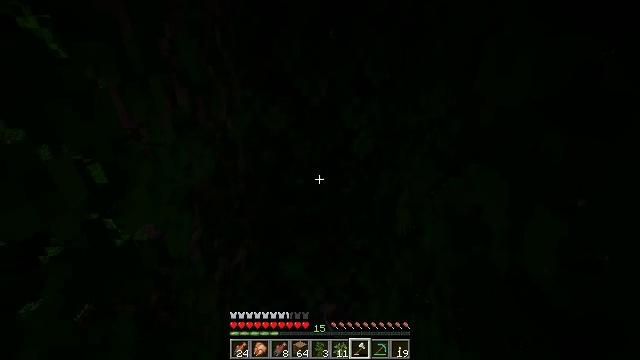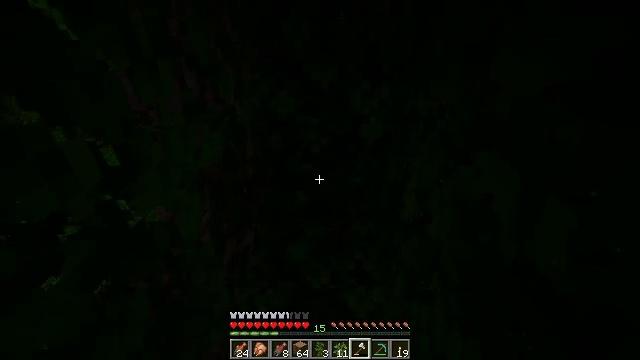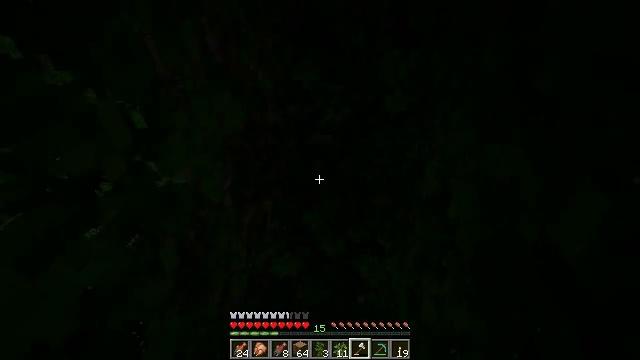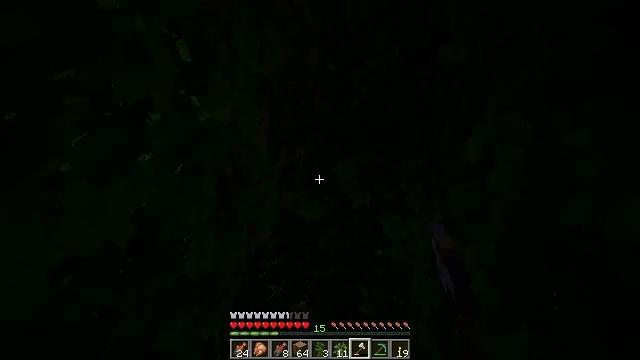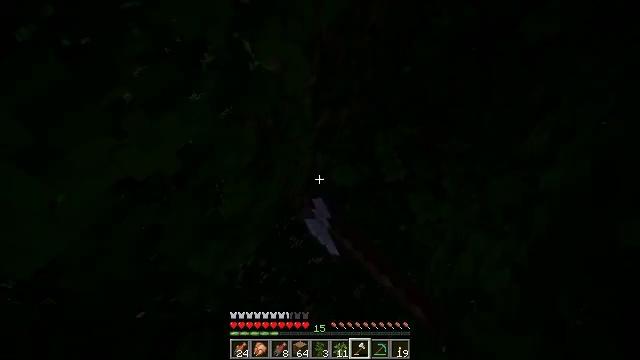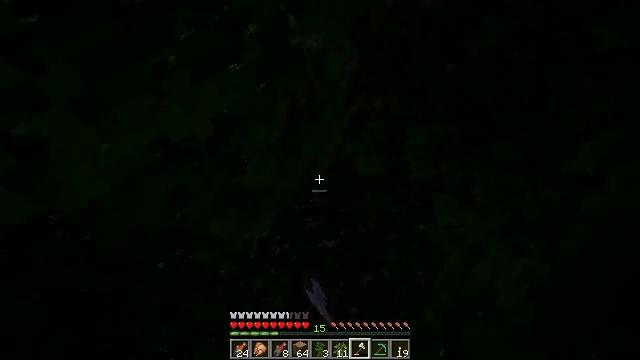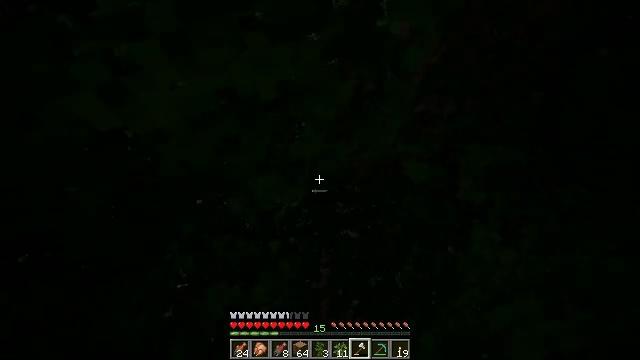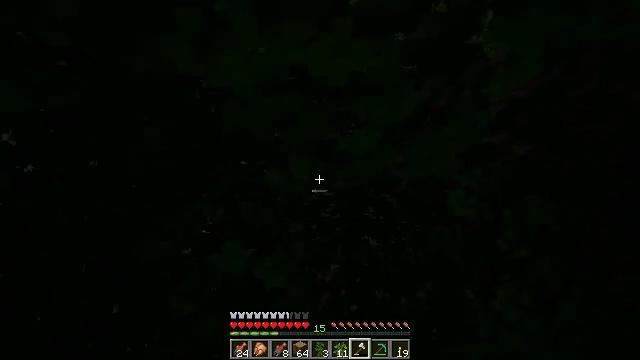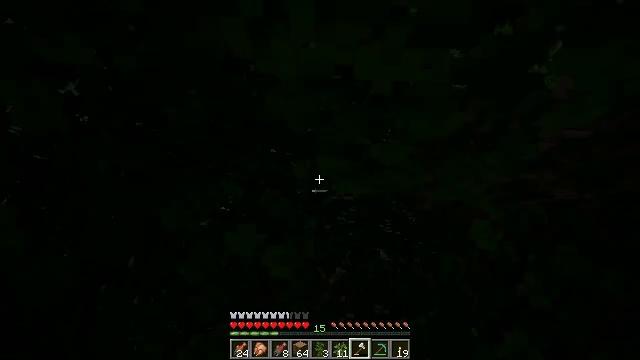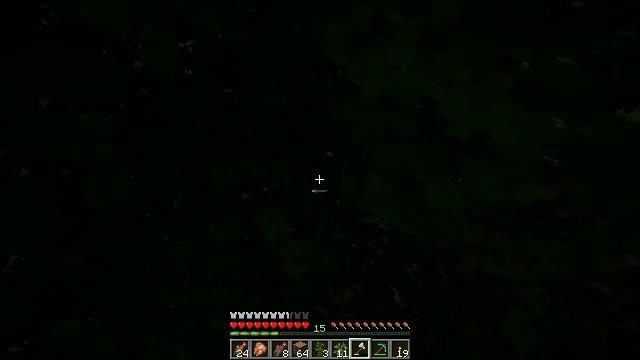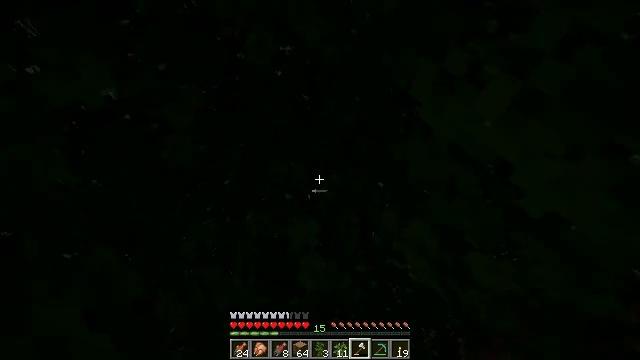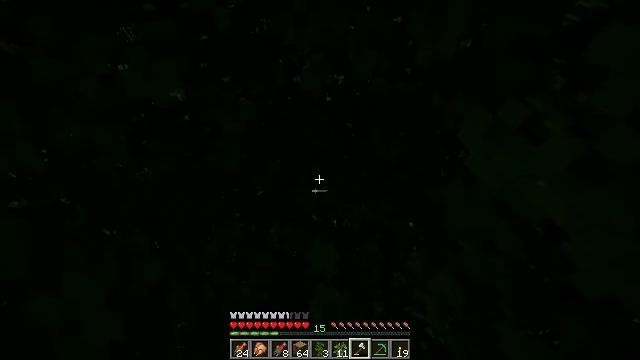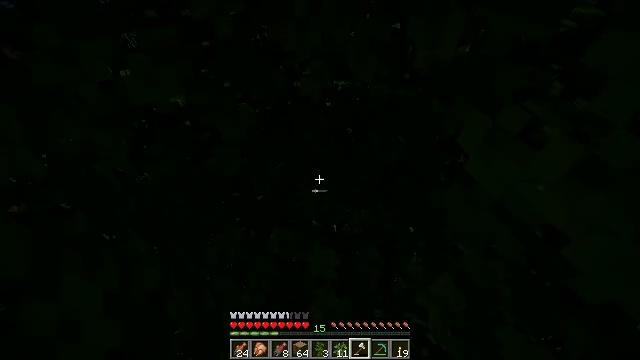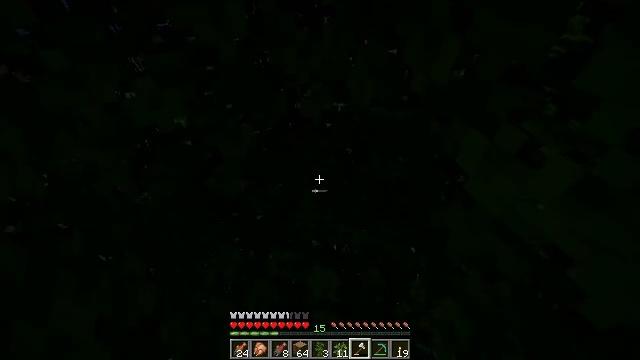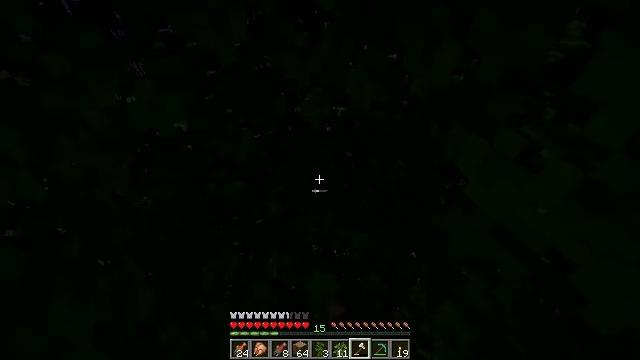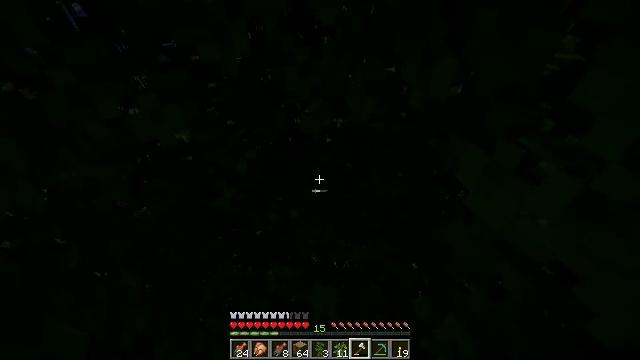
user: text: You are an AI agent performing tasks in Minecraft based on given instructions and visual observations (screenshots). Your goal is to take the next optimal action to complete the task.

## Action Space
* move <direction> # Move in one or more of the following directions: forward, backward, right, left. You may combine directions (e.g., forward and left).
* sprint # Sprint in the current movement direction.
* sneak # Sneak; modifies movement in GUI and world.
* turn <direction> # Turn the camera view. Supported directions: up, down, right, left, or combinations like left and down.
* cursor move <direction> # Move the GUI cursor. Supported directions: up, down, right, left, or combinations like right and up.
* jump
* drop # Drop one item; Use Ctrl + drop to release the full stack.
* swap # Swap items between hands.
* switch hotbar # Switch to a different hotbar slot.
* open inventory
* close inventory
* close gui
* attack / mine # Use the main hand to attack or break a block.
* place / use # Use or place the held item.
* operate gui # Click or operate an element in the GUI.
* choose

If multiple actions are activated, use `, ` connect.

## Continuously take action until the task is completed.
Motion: motion action
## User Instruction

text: Trim the tree by mining oak leaves.
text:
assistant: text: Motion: turn left and down, attack / mine
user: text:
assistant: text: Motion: turn left and down, attack / mine
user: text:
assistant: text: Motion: turn left and down, attack / mine
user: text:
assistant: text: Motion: turn left and down, attack / mine
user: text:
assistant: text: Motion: turn left and down
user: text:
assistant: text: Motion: turn left and down
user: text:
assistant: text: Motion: turn left and down
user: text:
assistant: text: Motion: turn left
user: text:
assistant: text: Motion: turn left and up
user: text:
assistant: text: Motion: turn left and up
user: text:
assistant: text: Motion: turn left and up
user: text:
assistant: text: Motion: turn up
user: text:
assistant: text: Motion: turn up, attack / mine
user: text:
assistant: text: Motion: attack / mine
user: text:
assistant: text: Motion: turn up, attack / mine
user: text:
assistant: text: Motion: turn up, attack / mine
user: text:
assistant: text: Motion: turn left and up, attack / mine
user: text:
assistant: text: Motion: turn left and up, attack / mine
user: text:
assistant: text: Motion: turn left and up, attack / mine
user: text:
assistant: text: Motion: turn left and up, attack / mine
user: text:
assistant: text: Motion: turn up, attack / mine
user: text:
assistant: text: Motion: turn left and up, attack / mine
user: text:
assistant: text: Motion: turn left and up, attack / mine
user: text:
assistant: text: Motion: attack / mine
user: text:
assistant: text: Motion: attack / mine
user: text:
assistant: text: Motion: attack / mine
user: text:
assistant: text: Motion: attack / mine
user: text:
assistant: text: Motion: attack / mine
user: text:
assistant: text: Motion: attack / mine
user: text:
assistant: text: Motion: attack / mine